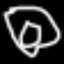
Label: donut